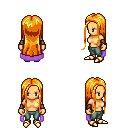
a pixel art fantasy rpg character, female body template, human, tanned skin, lavender cape, teal pants, light blonde extra-long hairstyle, leather bracers, gold boots, four views (front, back, left, right), 2x2 character sprite sheet, small pixel art, hard edges, no anti-aliasing